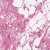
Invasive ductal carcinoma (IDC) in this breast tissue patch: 0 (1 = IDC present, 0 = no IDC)